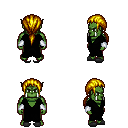
a pixel art fantasy rpg character, male body template, orc, green skin, black robe, white pants, blonde ponytail hairstyle, white cloth bracers, gray slippers, four views (front, back, left, right), 2x2 character sprite sheet, small pixel art, hard edges, no anti-aliasing